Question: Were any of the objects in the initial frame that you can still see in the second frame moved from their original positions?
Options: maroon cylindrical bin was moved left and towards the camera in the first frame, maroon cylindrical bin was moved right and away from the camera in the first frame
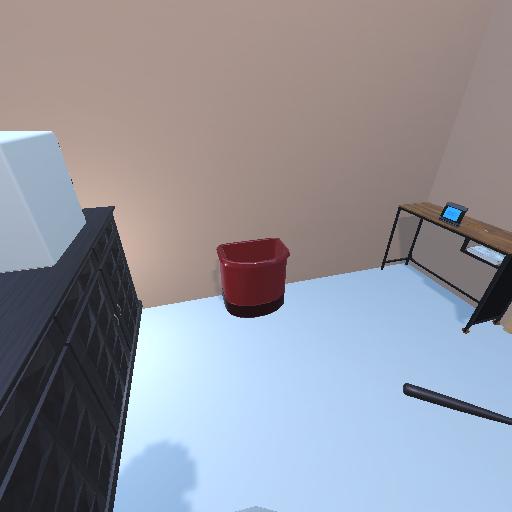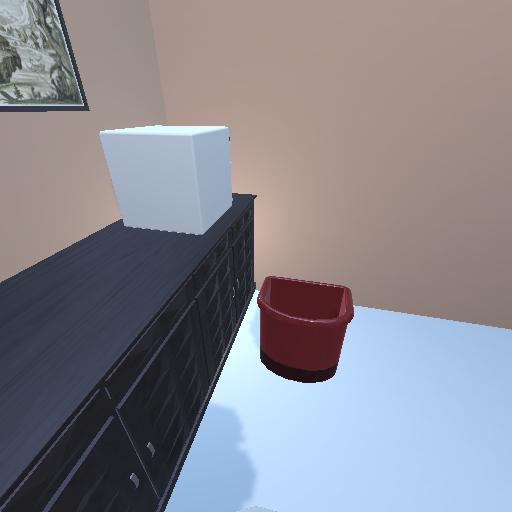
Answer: maroon cylindrical bin was moved left and towards the camera in the first frame